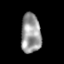
Tissue: skin
Cell type: Epithelial cells
Senescence score: 0.9135
Nuclear area (px): 772
Mean DAPI intensity: 153.532